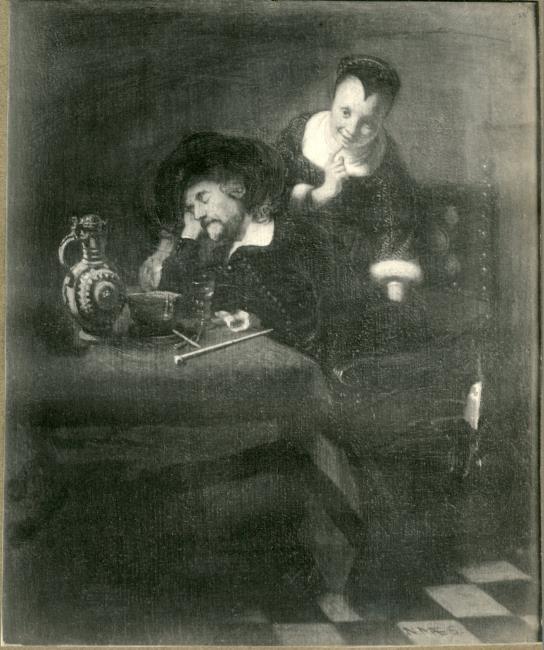
Title: Sleeping man being robbed by a woman
Artist: Nicolaes Maes
Earliest date: 1650
Latest date: 1655
Genre: painting
Iconography: Tobacco
Keywords: genre, two human figures, interior view, sleeping, man, robbing, woman, stealing, chair, checkered stone floor, pipe, hat, ewer (vessel)